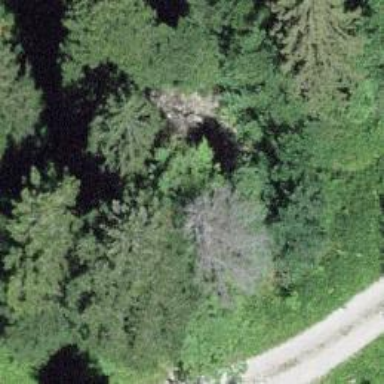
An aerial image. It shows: Culvert tunnel.